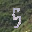
Label: 5